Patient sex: F
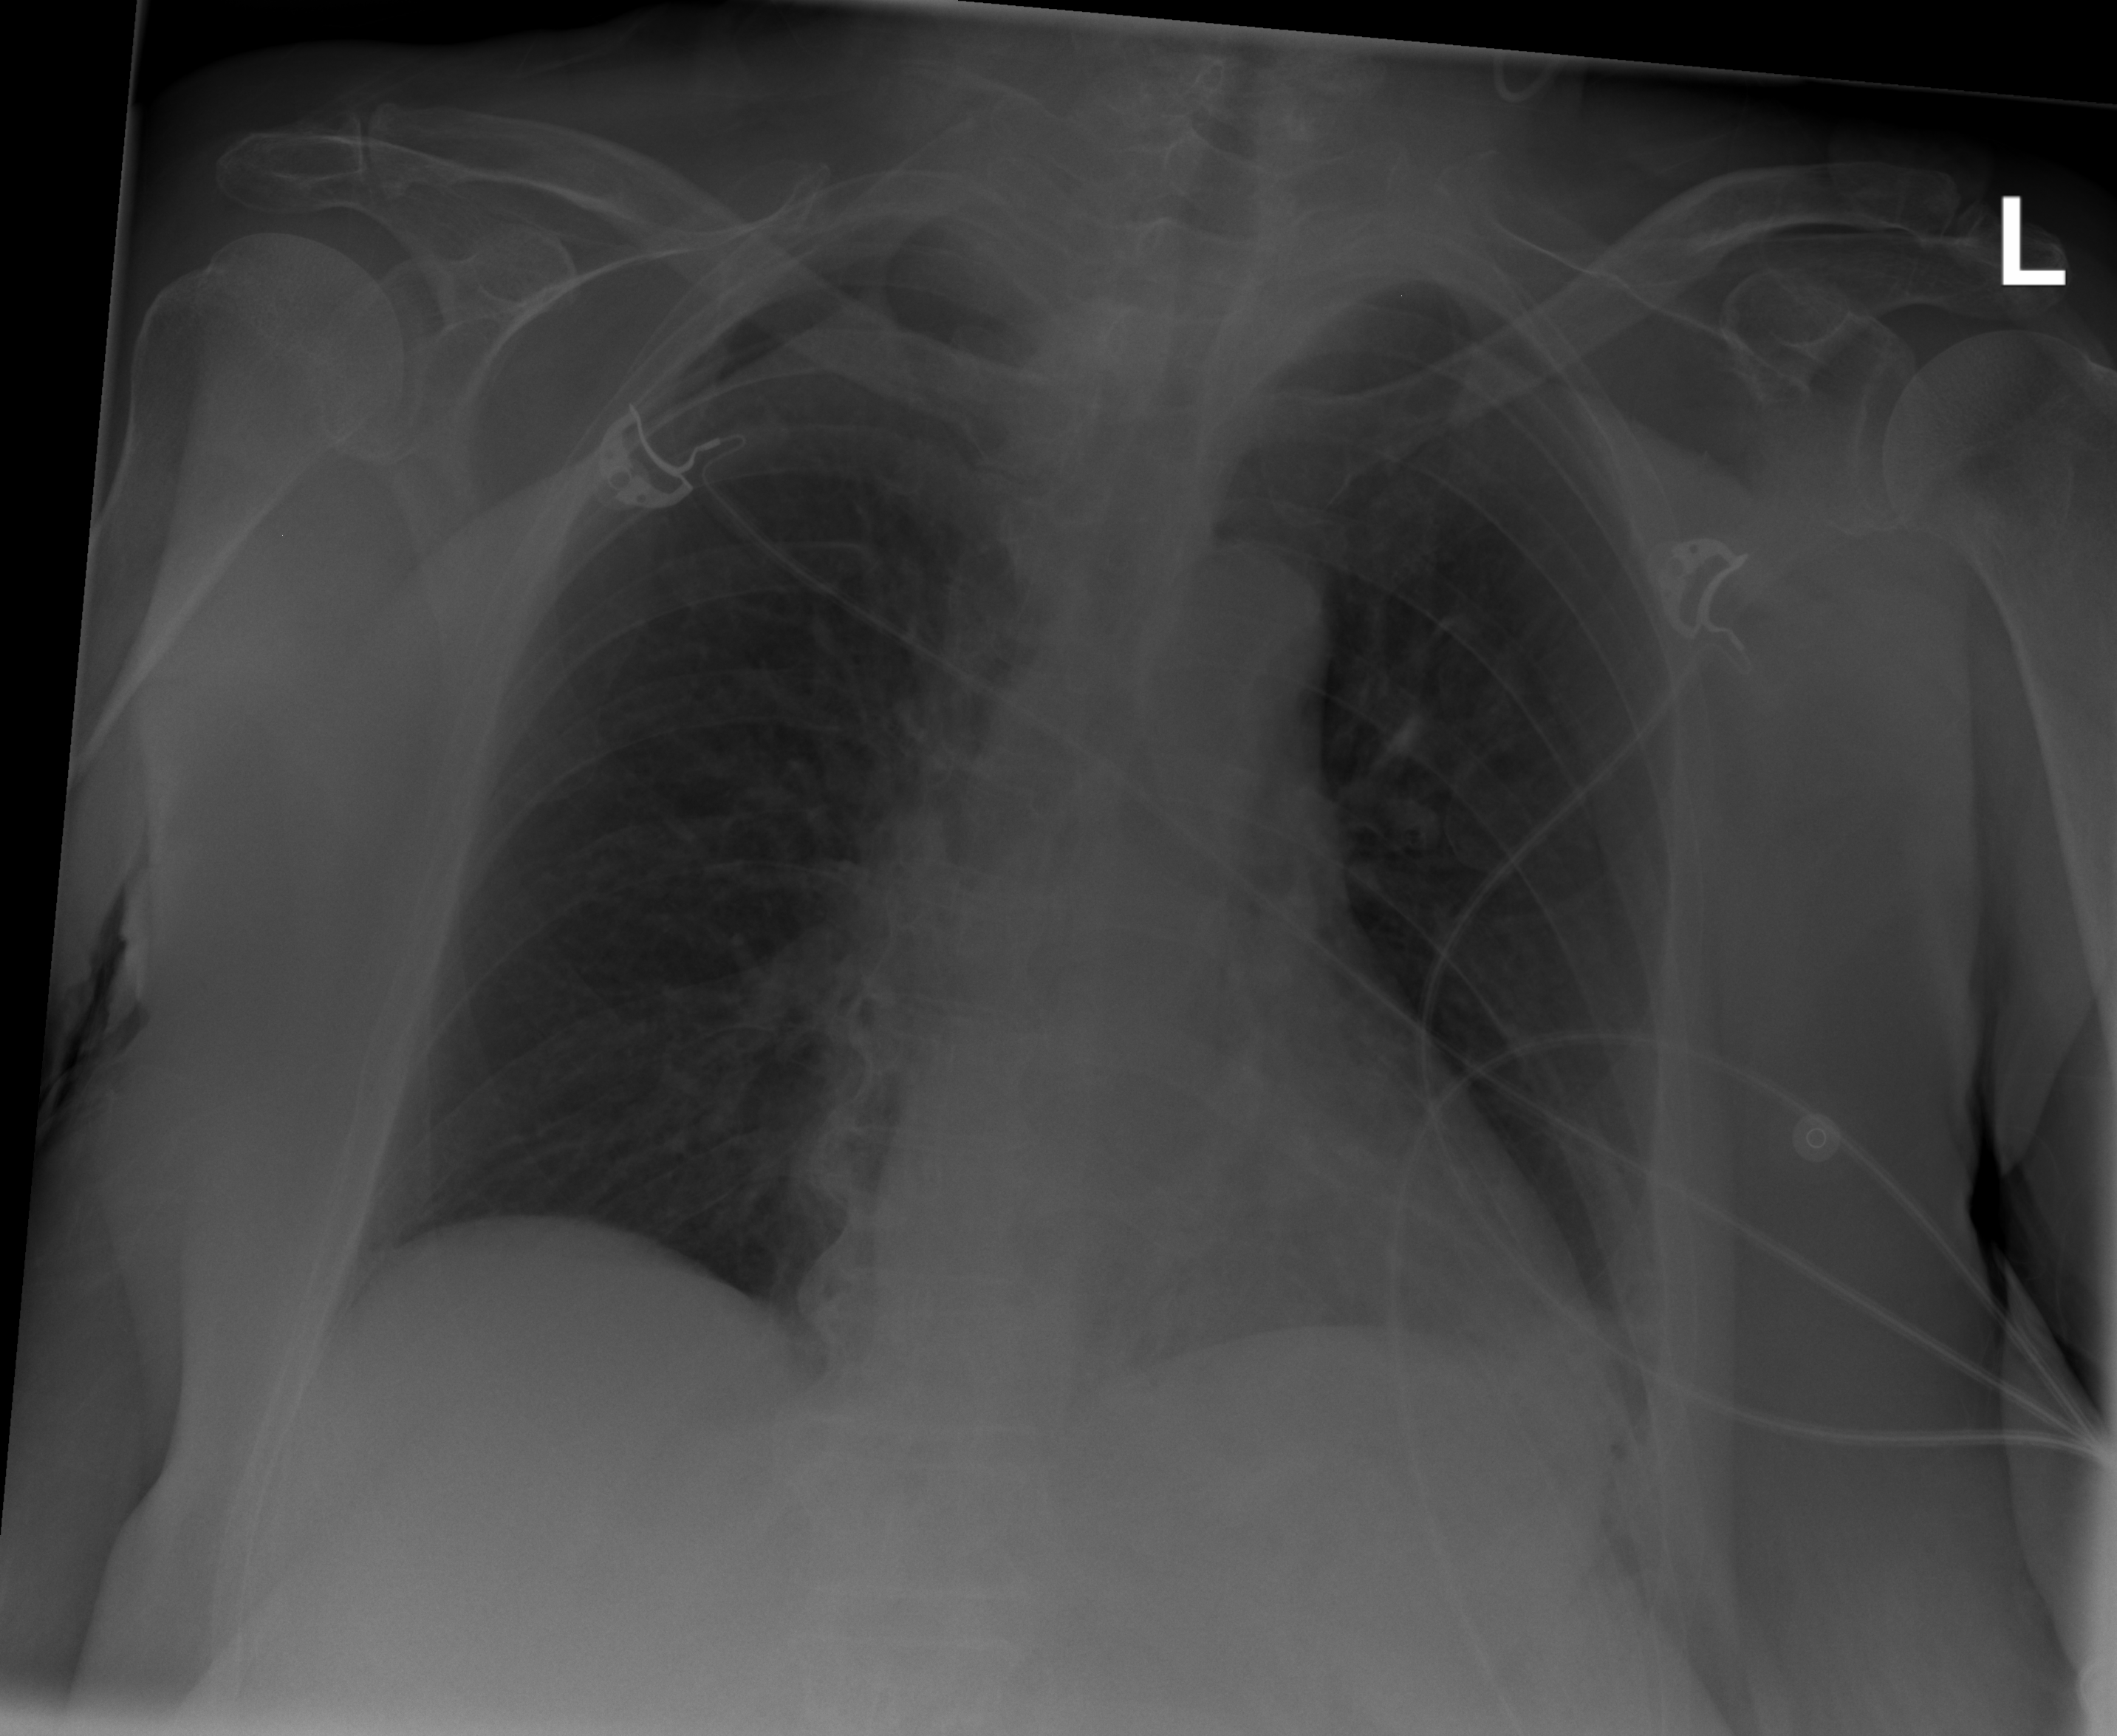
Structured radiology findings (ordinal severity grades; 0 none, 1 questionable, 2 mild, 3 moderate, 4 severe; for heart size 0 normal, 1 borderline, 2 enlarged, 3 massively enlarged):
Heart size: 1
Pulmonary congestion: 0
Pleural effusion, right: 0
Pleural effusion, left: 1
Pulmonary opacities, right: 0
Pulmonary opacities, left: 2
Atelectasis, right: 0
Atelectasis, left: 2